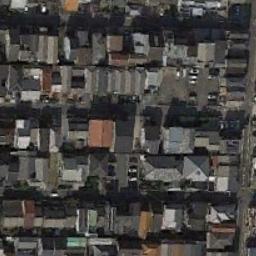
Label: dense_residential